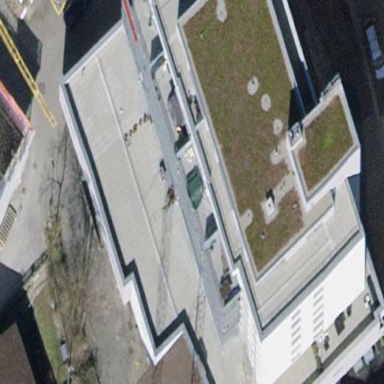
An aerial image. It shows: Building with flat silver roof and whitesmoke exterior.